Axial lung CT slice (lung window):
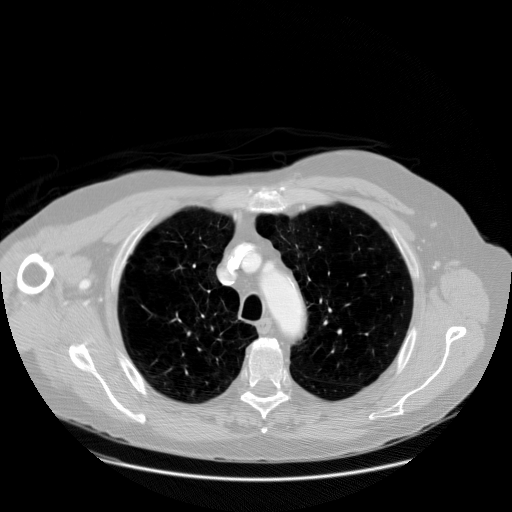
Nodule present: no